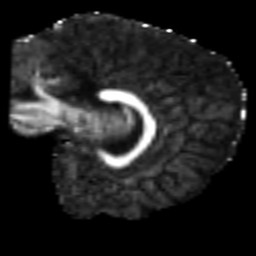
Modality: FA
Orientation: sagittal
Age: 24
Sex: female
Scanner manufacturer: siemens
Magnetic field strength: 3 T
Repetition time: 2.3 s
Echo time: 0.085 s